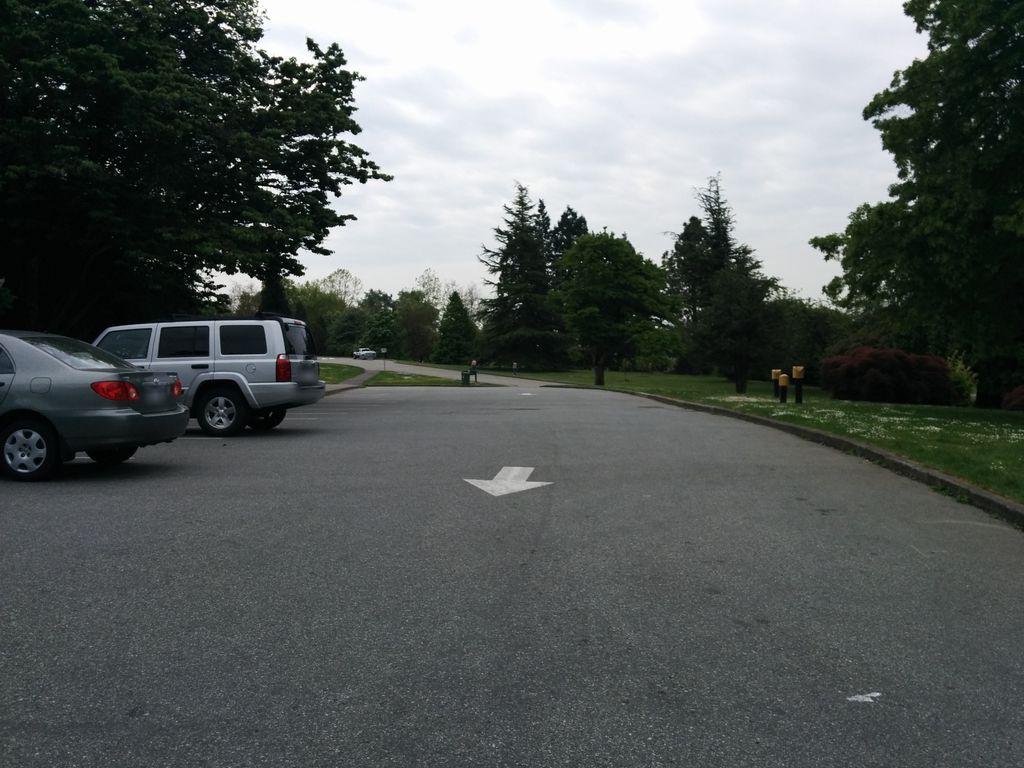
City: vancouver